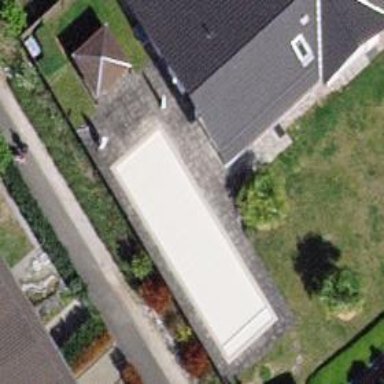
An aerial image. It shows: Swimming pool located in leisure land.